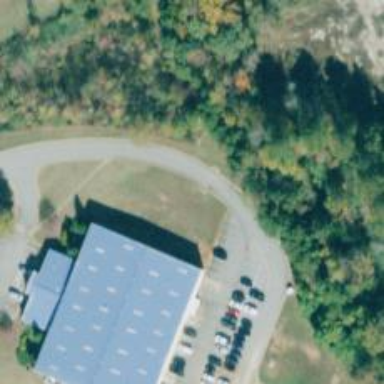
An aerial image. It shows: Commercial building.